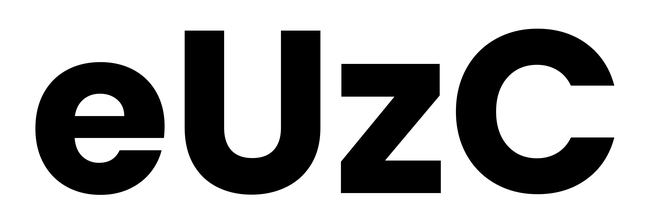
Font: Poppins-Bold